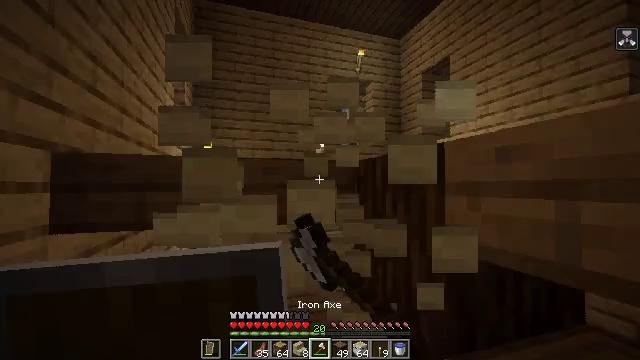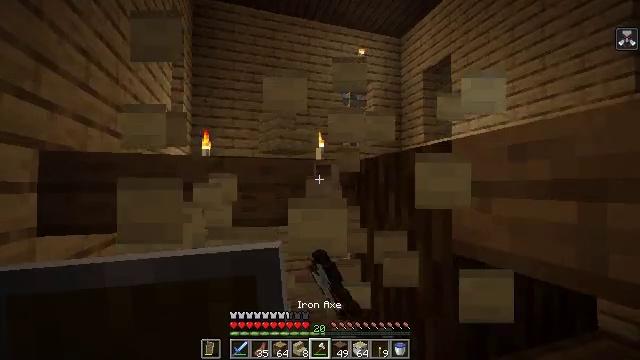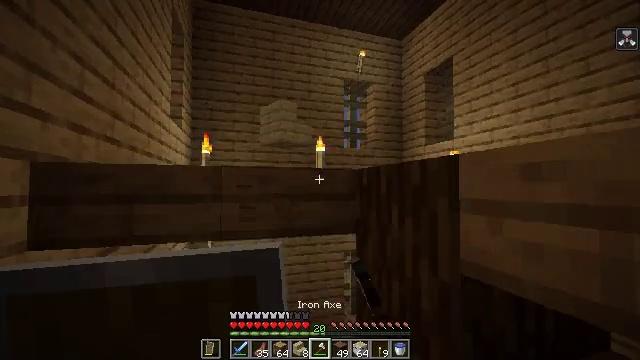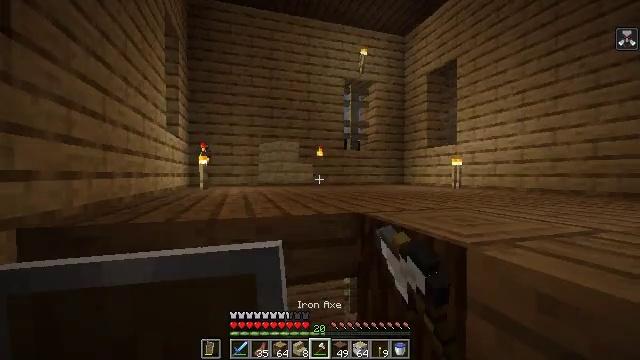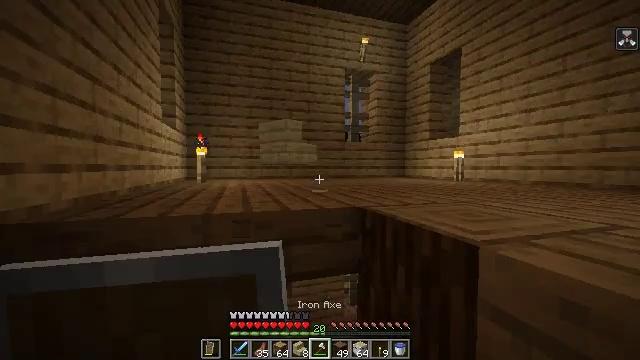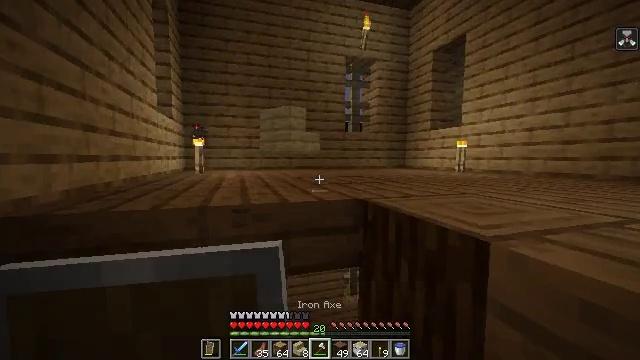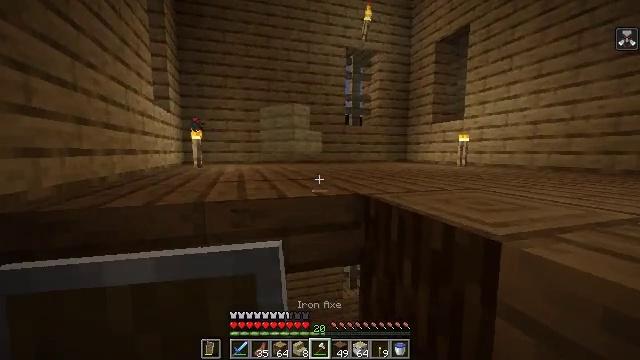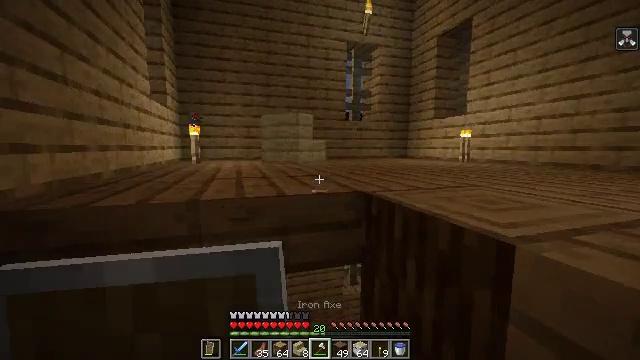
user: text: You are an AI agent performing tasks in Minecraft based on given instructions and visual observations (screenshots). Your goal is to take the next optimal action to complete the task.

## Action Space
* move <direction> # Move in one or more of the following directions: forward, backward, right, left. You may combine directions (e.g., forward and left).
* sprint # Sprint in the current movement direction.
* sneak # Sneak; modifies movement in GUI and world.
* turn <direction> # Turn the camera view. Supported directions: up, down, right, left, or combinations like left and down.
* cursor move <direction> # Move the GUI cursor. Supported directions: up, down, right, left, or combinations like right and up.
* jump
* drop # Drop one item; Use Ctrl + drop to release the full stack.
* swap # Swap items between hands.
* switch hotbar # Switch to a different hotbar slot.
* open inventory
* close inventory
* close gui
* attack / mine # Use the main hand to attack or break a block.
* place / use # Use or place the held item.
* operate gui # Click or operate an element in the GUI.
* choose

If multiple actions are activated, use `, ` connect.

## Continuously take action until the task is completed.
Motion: motion action
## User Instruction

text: Attack the torch to pick it up.
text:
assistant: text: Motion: move forward, sneak, attack / mine
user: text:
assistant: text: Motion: move forward, sneak, attack / mine
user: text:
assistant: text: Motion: move forward, sneak, turn down, attack / mine
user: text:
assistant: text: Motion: move forward, sneak, turn down, attack / mine
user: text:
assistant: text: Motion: move forward, sneak, turn down
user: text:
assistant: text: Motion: move forward, sneak, turn down
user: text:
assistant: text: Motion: move forward, sneak
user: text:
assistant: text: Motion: sneak